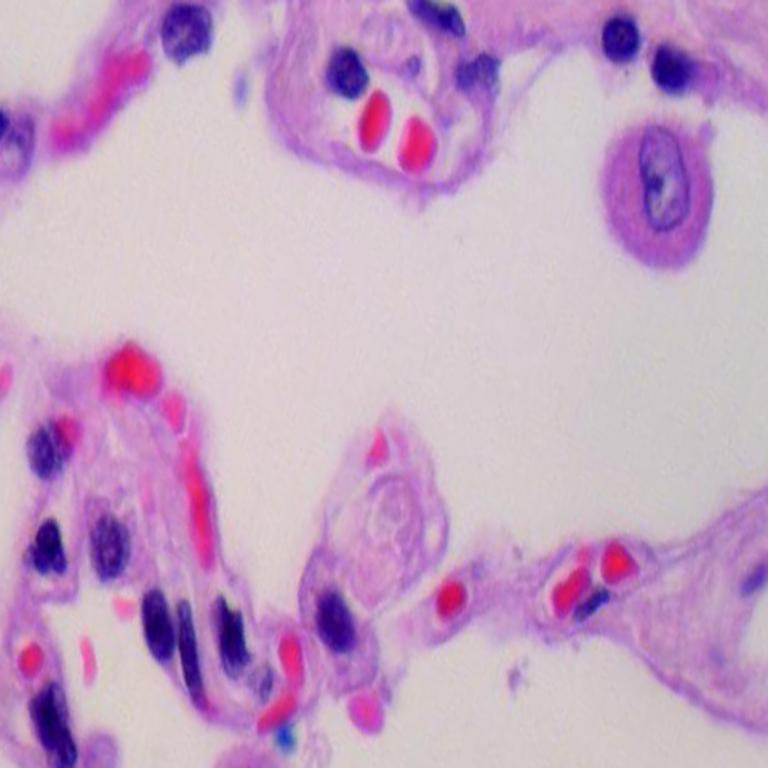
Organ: lung
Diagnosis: benign